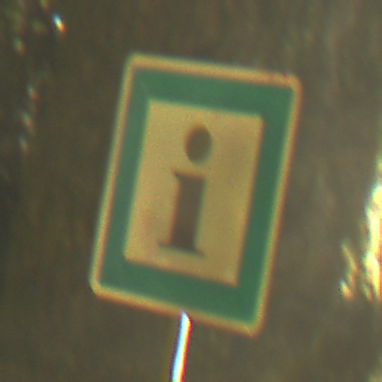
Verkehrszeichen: Informationsstelle
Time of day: SunriseSunset
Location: Outdoor (Nature)
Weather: PartlyCloudy
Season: NotSpecified
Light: Natural